Question: The data is simple. is a log with UserID, Time, and Action. has UserID and Role and a Date field. has Action and ActionDesc (description). I want the query to give me the information in but also include the Role from (for each UserID) and the ActionDesc from (for each Action).
The first problem I had was that the data in was not unique. It contained many roles per user but it also had a date field. I figured out how to get a unique UserID by utilizing a cte. (HT @Siyual)

How can I join to the results of this cte?
This is the cte:
'''
;With Cte As
(
Select L.[ID],
L.[UserID],
L.[Time],
L.[Action],
R.[Role],
Row_Number() Over (Partition By [L].[UserId] Order By [R].[TransDate] Desc) Row_Number
From [TEST111].[dbo].[tblLog] as L
Join [TEST111].[dbo].[tblRole] as R On L.[UserID] = R.[UserID]
)
Select [Id], [UserId], [Time], [Action], [Role]
From Cte
Where [Row_Number] = 1
'''
This is the code that would work if I did not have the "many" problem in
'''
SELECT L.[ID]
,L.[UserID]
,L.[Time]
,L.[Action]
,R.Role
,A.ActionDesc
FROM [TEST111].[dbo].[tblLog] as L
Join [TEST111].[dbo].[tblRole] as R
On L.[UserID] = R.[UserID]
Join [TEST111].[dbo].[tblActionDesc] as A
On L.[Action] = A.[Action]
'''
I think that's all the information I need for the question. Here is the question that gave me the cte: <URL>
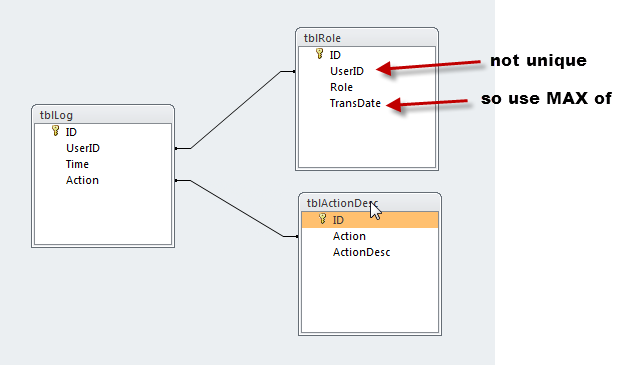
Answer: How about this:
'''
with cte1 as (
-- Get the most recent TransDate for each UserID.
select UserID, max(TransDate) as max_trans_date
from tblRole
group by UserID
),
cte2 as (
-- Now that we know the most recent record for each user,
-- get the actual data (i.e. "Role") for each UserID.
select r.UserID, r.[Role]
from tblRole as r
inner join cte1 on r.UserID = cte1.UserID and r.TransDate = cte1.max_trans_date
)
select l.ID, l.UserID, l.[Time], l.[Action], cte2.[Role], ad.ActionDesc
from tblLog as l
left join cte2 on l.UserID = cte2.UserID
left join tblActionDesc as ad on l.[Action] = ad.[Action]
'''
Edit: Updated for question in comments.